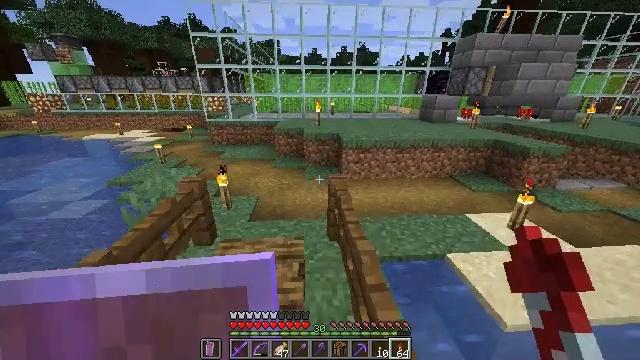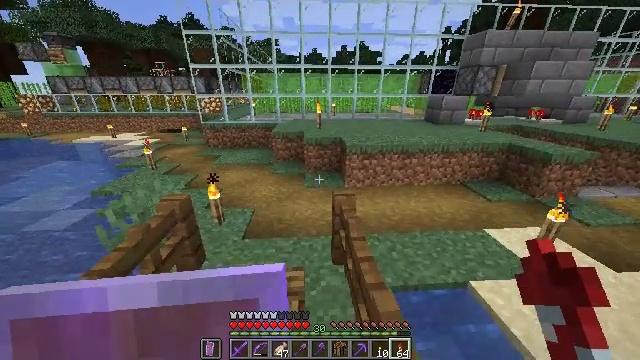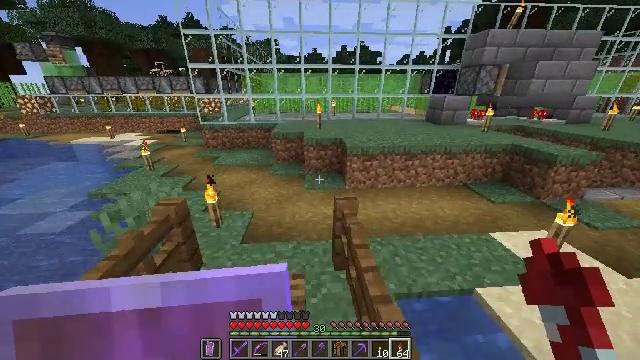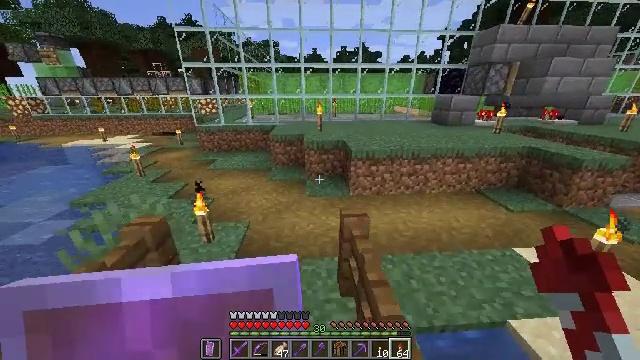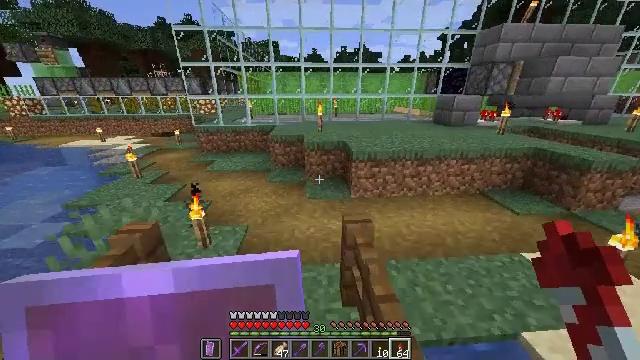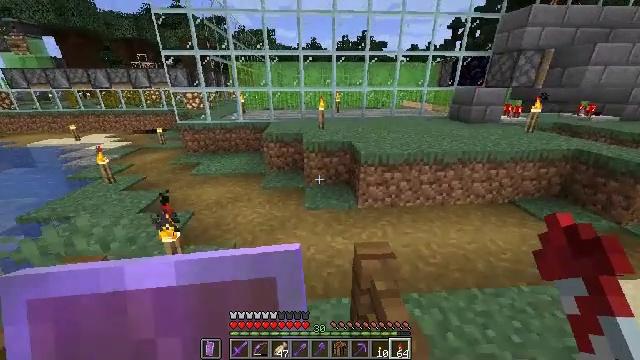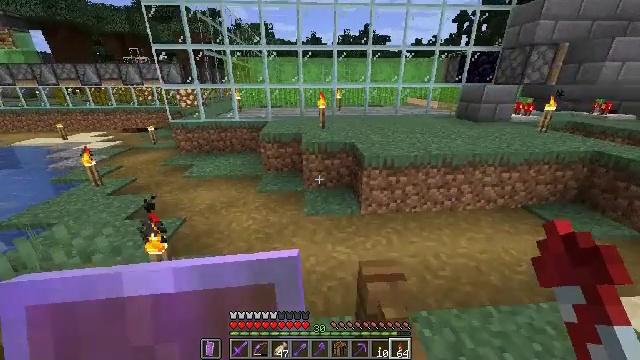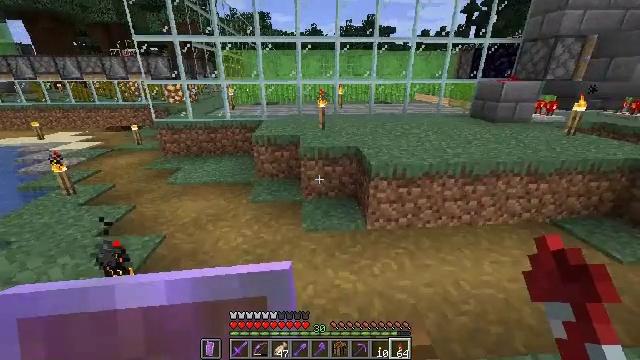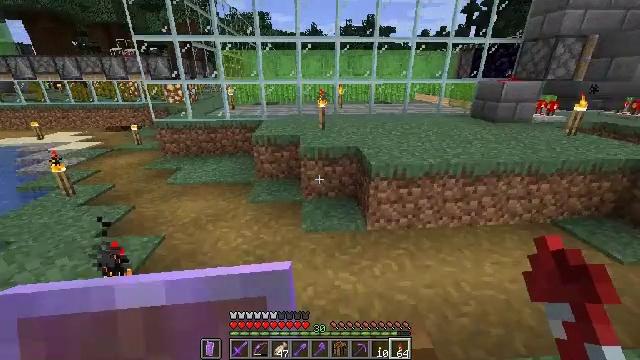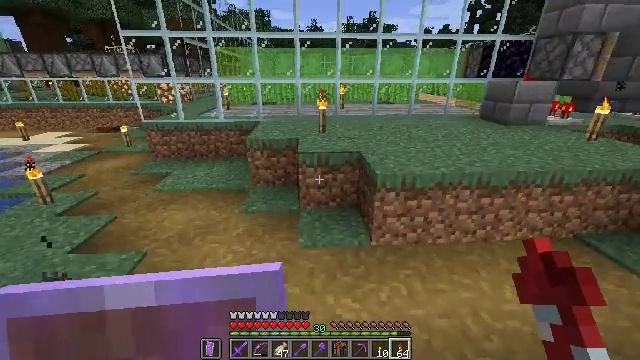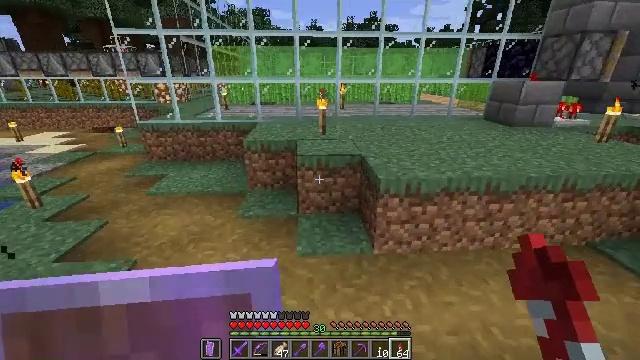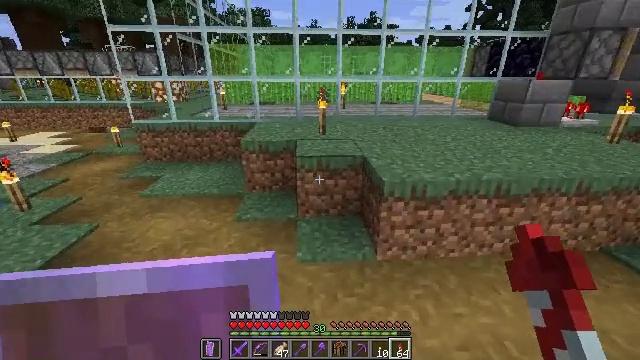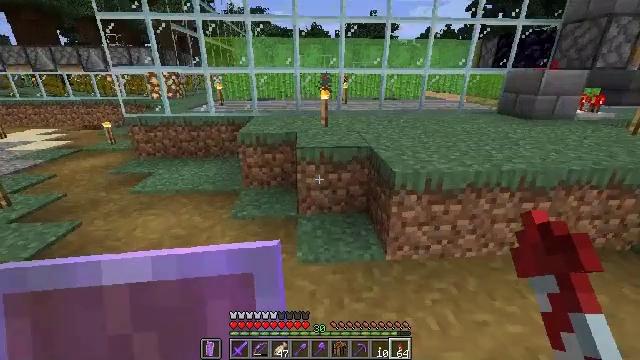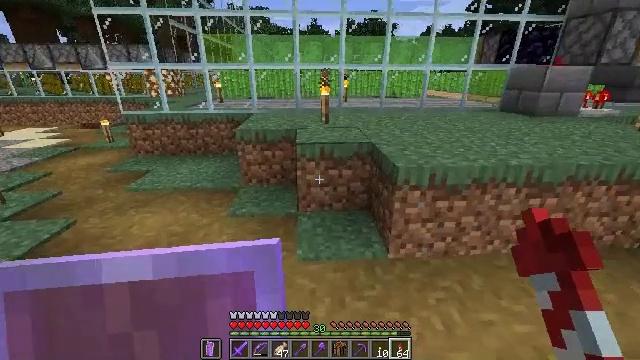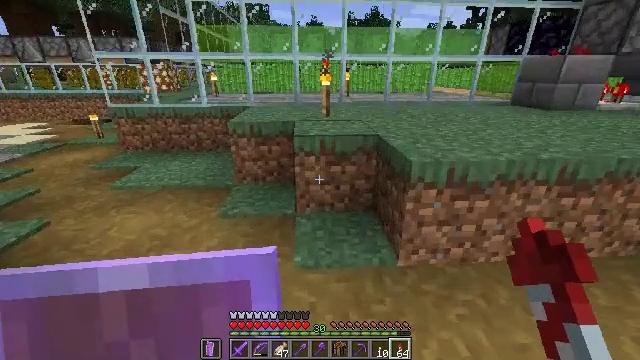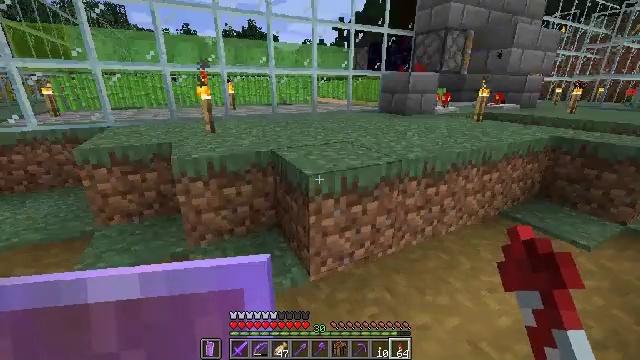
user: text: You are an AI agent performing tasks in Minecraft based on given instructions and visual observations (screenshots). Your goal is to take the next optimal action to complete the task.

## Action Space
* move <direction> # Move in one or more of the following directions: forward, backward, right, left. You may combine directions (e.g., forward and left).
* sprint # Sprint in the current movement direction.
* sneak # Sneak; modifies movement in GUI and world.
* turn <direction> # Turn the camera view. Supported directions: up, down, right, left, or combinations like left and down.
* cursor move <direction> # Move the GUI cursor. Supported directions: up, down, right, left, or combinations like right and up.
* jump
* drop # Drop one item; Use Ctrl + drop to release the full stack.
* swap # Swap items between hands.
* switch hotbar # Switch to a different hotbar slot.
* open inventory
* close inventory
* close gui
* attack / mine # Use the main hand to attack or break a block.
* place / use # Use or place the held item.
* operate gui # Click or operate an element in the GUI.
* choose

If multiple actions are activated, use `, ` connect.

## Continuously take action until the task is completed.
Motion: motion action
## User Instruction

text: Dismantle the sticky piston for reuse.
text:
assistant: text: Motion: move forward, sprint
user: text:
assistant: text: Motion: move forward, sprint
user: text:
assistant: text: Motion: move forward, sprint
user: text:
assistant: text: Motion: move forward, sprint
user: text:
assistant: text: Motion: move forward, sprint
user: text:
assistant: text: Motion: move forward, sprint
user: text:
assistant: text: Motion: move forward, sprint
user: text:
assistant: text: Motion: move forward, sprint
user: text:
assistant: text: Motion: move forward, sprint
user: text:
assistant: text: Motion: move forward, sprint
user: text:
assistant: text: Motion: move forward, sprint
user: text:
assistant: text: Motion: move forward, sprint
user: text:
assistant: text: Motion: move forward, sprint
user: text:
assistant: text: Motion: move forward, sprint
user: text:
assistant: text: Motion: move forward and move right, sprint, turn right and up
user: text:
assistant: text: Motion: move forward and move right, sprint, turn right
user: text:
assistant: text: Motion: move forward and move right, sprint, turn right and up
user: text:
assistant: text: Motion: move forward and move right, sprint, turn right
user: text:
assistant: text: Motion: move forward and move right, sprint
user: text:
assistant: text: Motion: move forward and move right, sprint
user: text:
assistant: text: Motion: move forward, sprint
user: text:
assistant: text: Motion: move forward, sprint
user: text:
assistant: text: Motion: move forward, sprint
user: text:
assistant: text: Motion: move forward, sprint, turn left
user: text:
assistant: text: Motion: move forward, sprint, turn left
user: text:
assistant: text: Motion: move forward, sprint, turn left
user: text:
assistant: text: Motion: move forward, sprint, turn left
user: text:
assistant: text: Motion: move forward, sprint, turn left
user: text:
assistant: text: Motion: move forward, sprint
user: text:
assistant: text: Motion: move forward, sprint